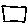
Label: square